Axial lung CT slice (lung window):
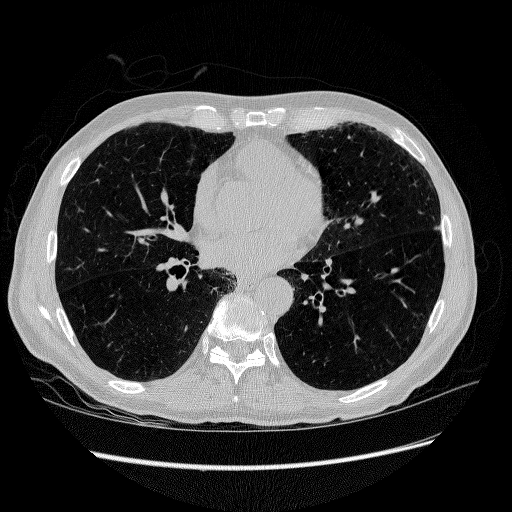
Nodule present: no